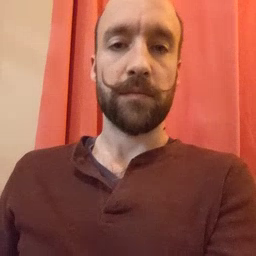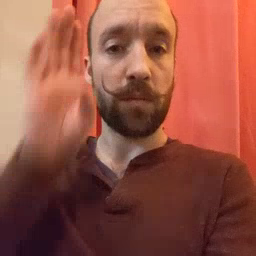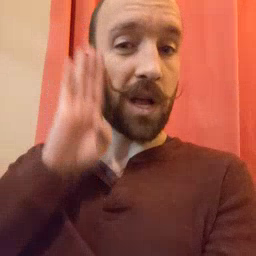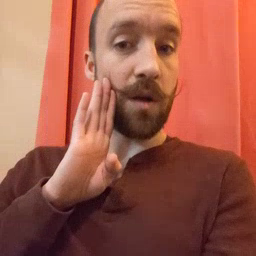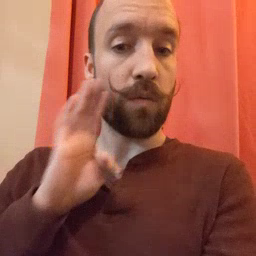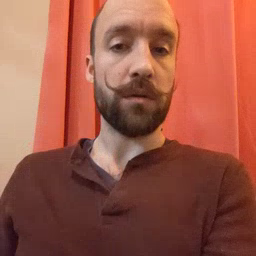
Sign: brown